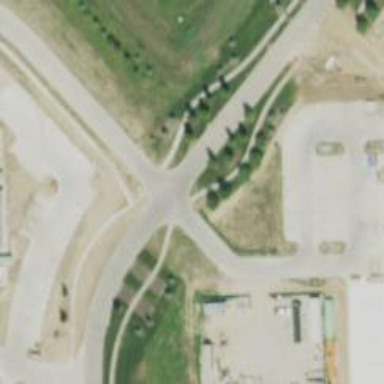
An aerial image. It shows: Road with stop sign.